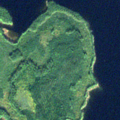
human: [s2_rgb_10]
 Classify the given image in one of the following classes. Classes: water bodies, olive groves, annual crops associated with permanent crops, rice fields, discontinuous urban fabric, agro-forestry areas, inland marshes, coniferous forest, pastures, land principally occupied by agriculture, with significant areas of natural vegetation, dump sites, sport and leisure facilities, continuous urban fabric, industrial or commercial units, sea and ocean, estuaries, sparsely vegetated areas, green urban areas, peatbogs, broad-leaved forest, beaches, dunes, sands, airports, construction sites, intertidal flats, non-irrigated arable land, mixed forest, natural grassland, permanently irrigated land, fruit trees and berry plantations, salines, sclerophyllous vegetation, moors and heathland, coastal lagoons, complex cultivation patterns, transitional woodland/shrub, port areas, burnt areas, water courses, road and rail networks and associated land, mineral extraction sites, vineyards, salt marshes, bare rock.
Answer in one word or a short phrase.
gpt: coniferous forest, mixed forest, water bodies